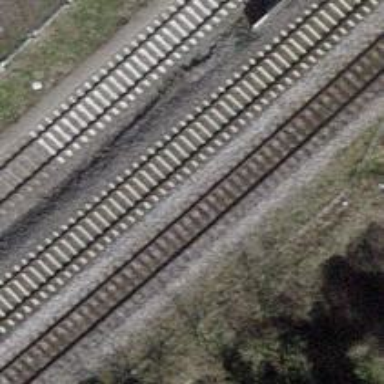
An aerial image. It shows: Bridge over railway line.